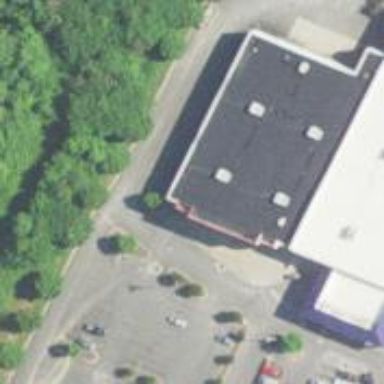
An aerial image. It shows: Building.